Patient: sex M, age 81
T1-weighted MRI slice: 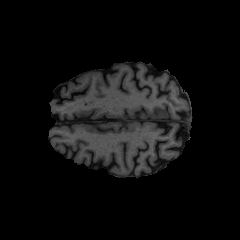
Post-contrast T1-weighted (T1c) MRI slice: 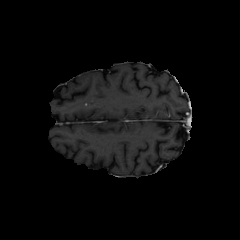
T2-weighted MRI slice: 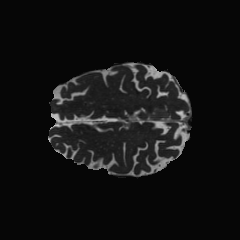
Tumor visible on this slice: yes
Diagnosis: Glioblastoma, IDH-wildtype
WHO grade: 4